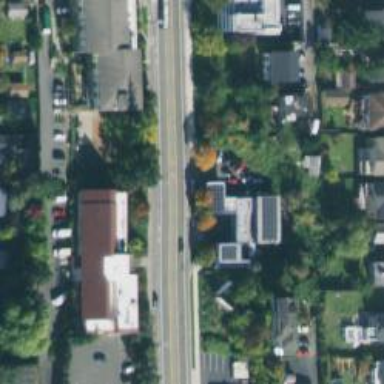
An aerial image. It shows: Secondary road with separate asphalt sidewalk.